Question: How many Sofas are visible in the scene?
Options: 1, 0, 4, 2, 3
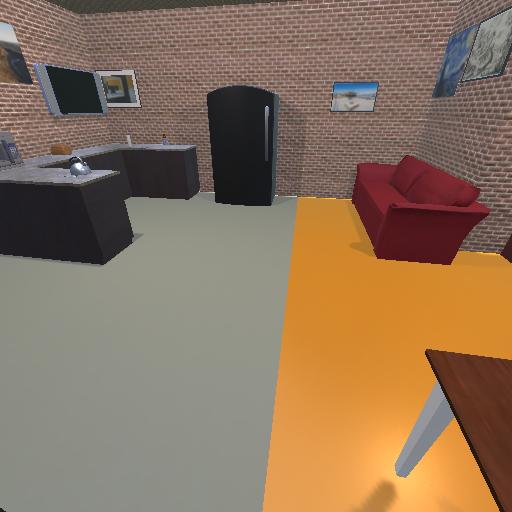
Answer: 1